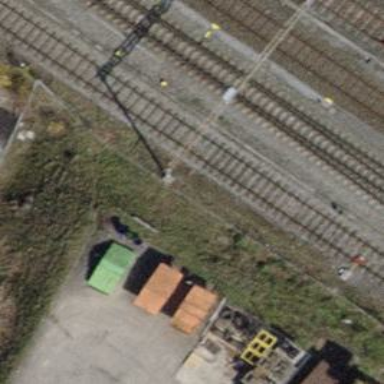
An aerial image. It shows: Single-track electrified railway siding with contact line.